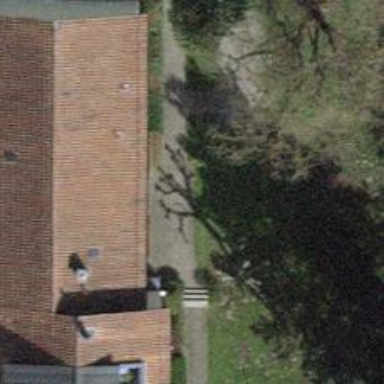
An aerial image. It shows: Set of steps made of paving stones.